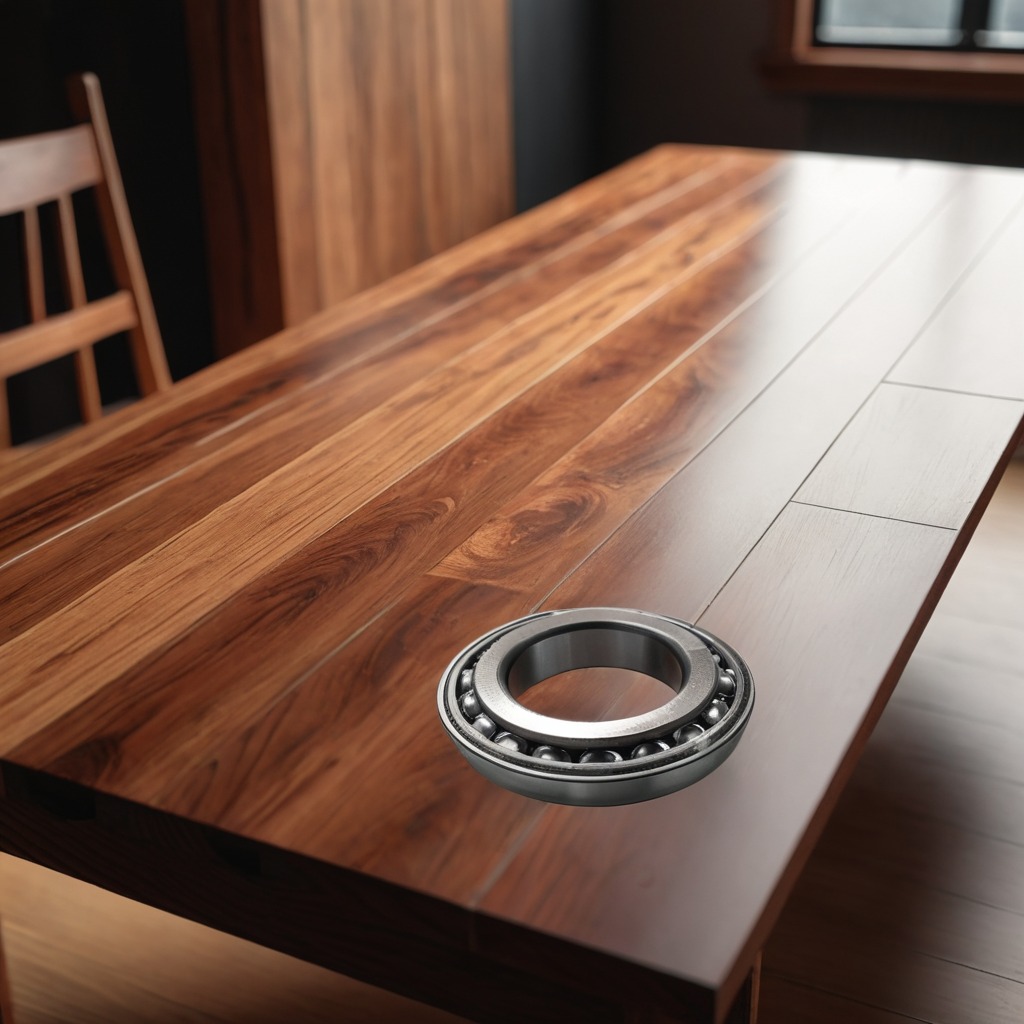
A metal ball bearing lies on the wooden table.